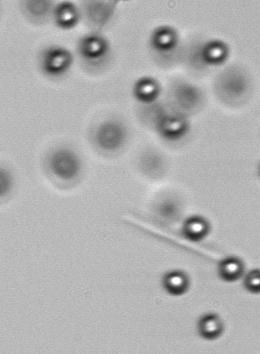
Label: Phaeocystis